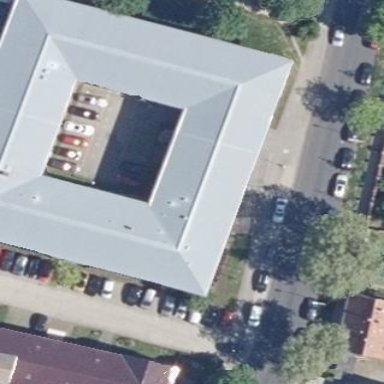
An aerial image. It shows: Government office building with flat roof. It is part of the civic infrastructure.